Question: Here I have a simple div with images and text in it. Also I have a link '.remove' and I want to animate it to slide to the left and change it's background, text and so on.
So far I've done this. But there's a little bug (check it when you hover fast several times it).
'''
$(document).ready(function () {
$('.remove').hover(function () {
$(this).animate({
width: '85px'
});
},
function () {
$(this).animate({
width: '11px'
})
});
});
'''
Here is a demo - <URL>
And this is what I want to achieve:

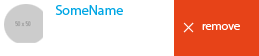
Answer: The problem is if you hover in and out quickly, the animations just stack up. You need to cancel the previous animation by calling '.stop()':
'''
$(document).ready(function(){
$('.remove').hover(function(e){
$(this).stop().animate({width: '85px'});
},
function(e){
$(this).stop().animate({width: '11px'})
});
});
'''
Example: <URL>